Question: I had an issue with reaching items under key. My firebase structure is like down below:

In code part I can reach the key value but I cant list the values under key such as '2' key.
My html part is like the code below:
'''
<li *ngFor="let item of listRequest;let i=index">
<tr>{{item.key}}</tr>
<td><button >Approve</button> </td>
</li>
'''
This is how I pull datas from firebase(service part):
'''
return this.db.list('/requestCourses/').snapshotChanges().pipe(map(changes => changes
.map(c => ({key: c.payload.key, ...c.payload.val()}))));
'''
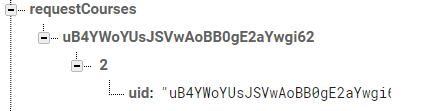
Answer: To get the 'uid', you can do the following:
First in the service class do the following:
'''
getItems()
{
return this.db.list('/requestCourses/').snapshotChanges();
}
getSubItems(key)
{
return this.db.list('/requestCourses/' + key + "/").snapshotChanges();
}
'''
Then in the component you can subsribe:
'''
this.getItems().subscribe(items => {
items.forEach(values =>{
let key = values.key;
getSubItems(key).subscribe(subItems => {
subItems.forEach(uid => {
console.log(uid.payload.val());
});
});
});
});
'''
Here first add a reference to node 'requestCourses', then add 'snapshotChanges()' which returns an 'Observable', and using 'subscribe' you can retrieve the array that contains the 'key'.
Then using the 'key' you can add a reference to the node 'key', subscribe to the 'Observable' and iterate in the array to get the 'uid'.